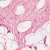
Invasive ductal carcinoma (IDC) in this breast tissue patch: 0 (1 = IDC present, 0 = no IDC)